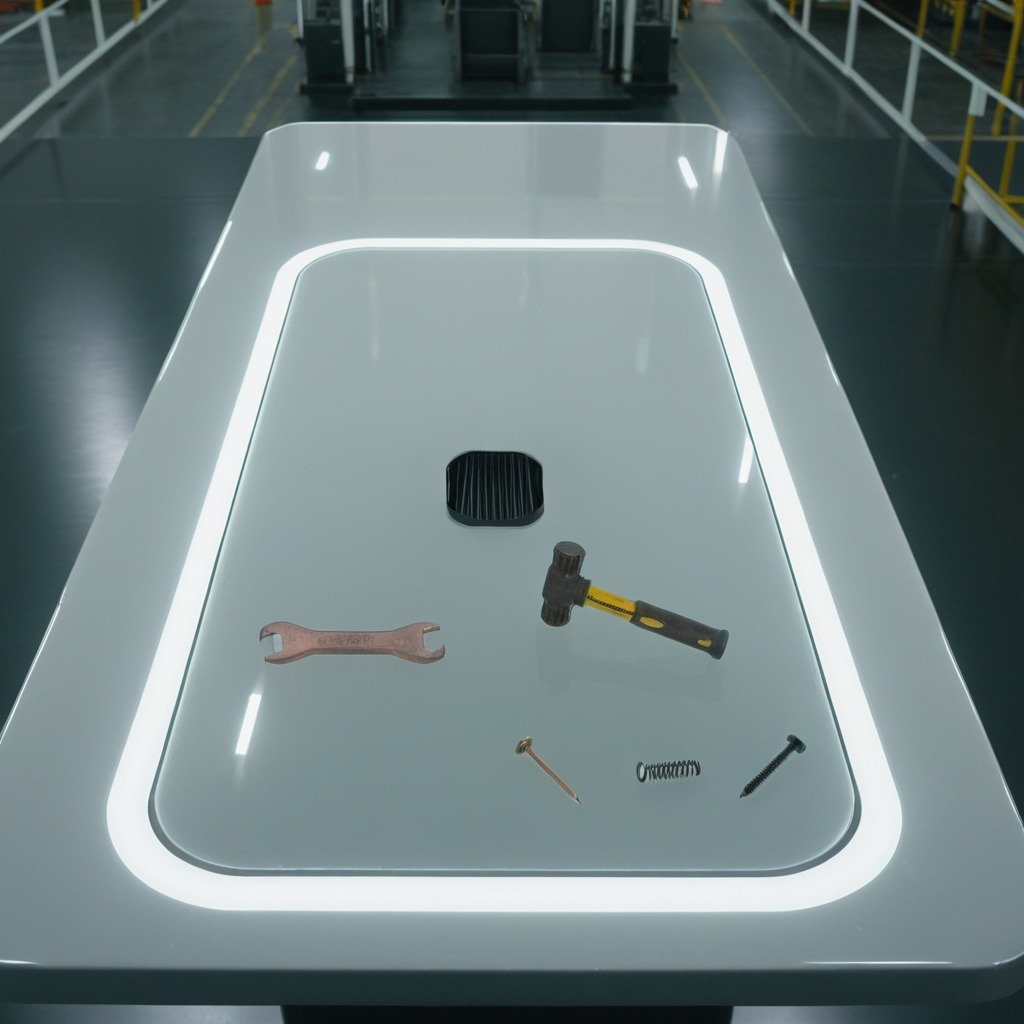
A hammer, an iron nail, a metal machine screw, a coiled metal spring, and a wrench are lying on a high-gloss table in a ship maintenance bay industrial lighting.